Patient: sex M, age 52
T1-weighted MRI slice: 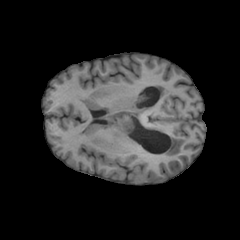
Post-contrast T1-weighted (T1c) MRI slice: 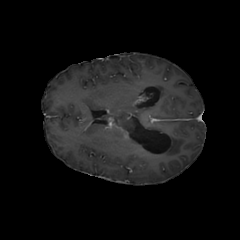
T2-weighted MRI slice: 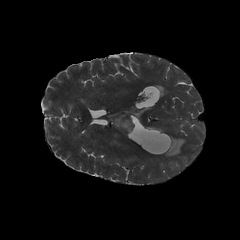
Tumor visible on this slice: yes
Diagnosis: Glioblastoma, IDH-wildtype
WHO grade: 4